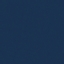
Label: SeaLake